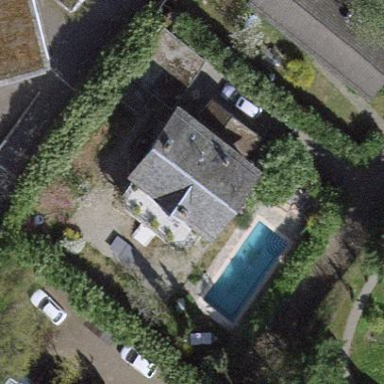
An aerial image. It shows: Garden enclosed by fence.